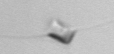
Label: Chaetoceros